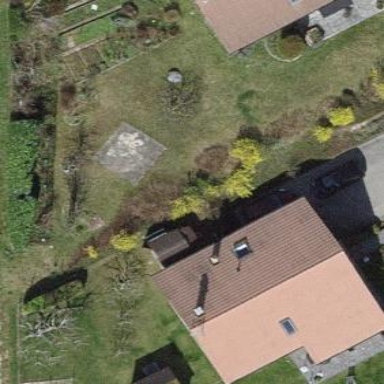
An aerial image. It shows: Simple house.